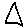
Label: triangle